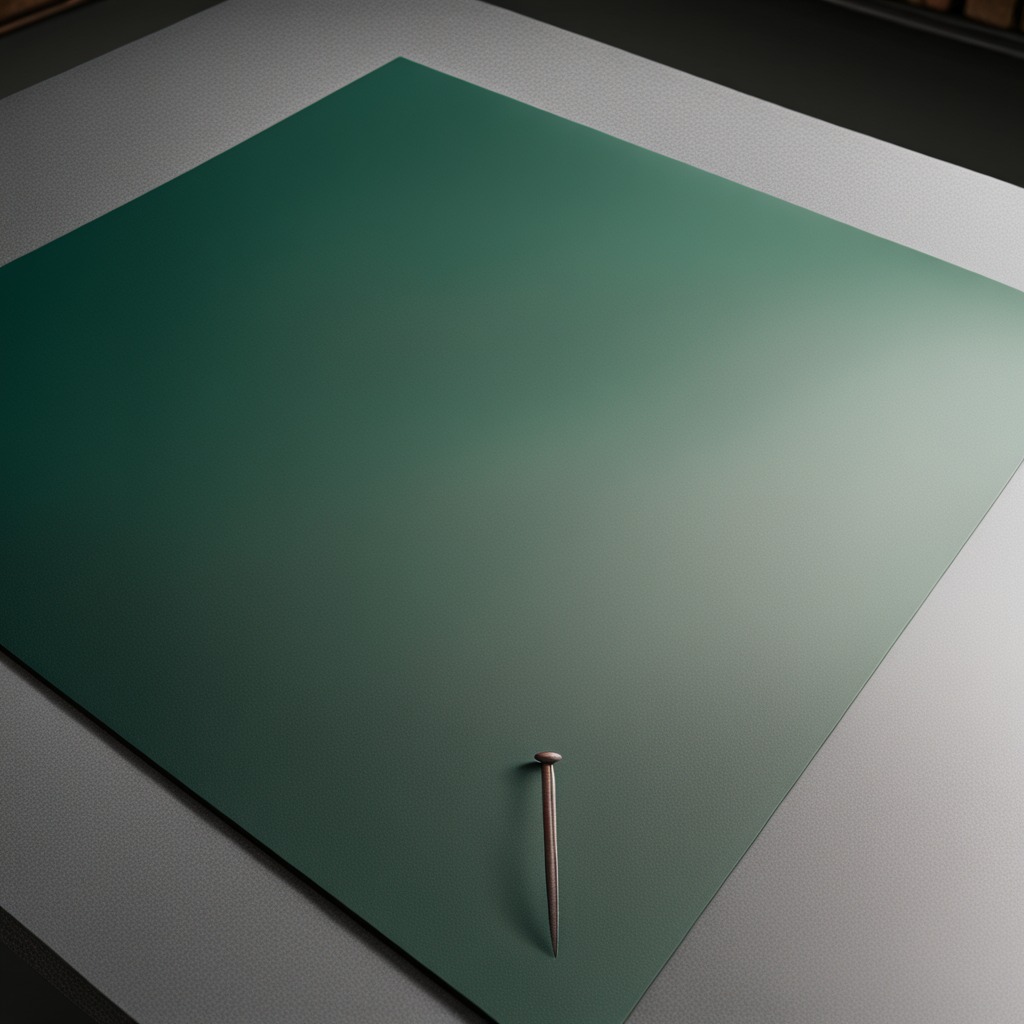
An iron nail lies on the clean granite tabletop covered with a green rubber mat inside a workshop under bright overhead lighting crisp shadows high clarity worn but beneath the mat.